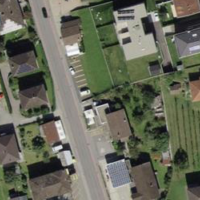
EUNIS habitat code: 54
Species observed at this site:
Chelidonium majus